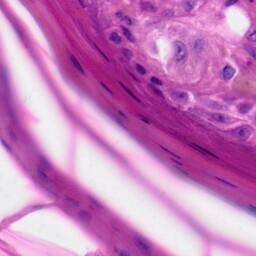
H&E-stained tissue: Skin